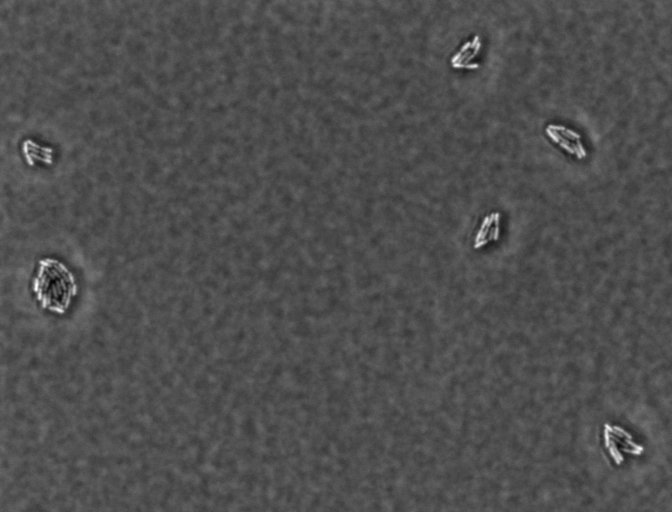
Salmonella enterica Enteritidis